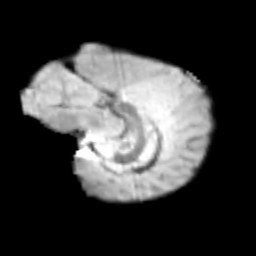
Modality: T2w
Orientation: sagittal
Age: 10
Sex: female
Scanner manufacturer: siemens
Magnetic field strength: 3 T
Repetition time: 3.8 s
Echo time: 0.07 s